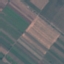
Label: AnnualCrop